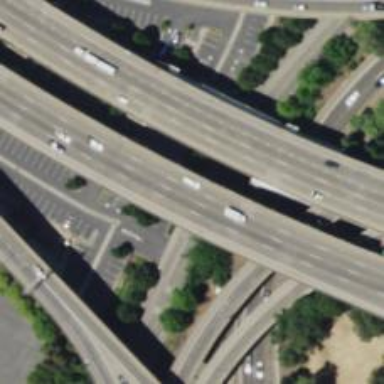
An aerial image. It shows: Viaduct bridge over motorway.